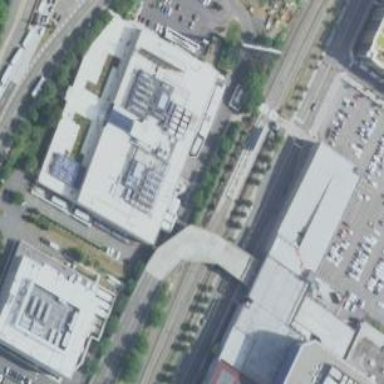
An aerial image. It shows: Data center building.